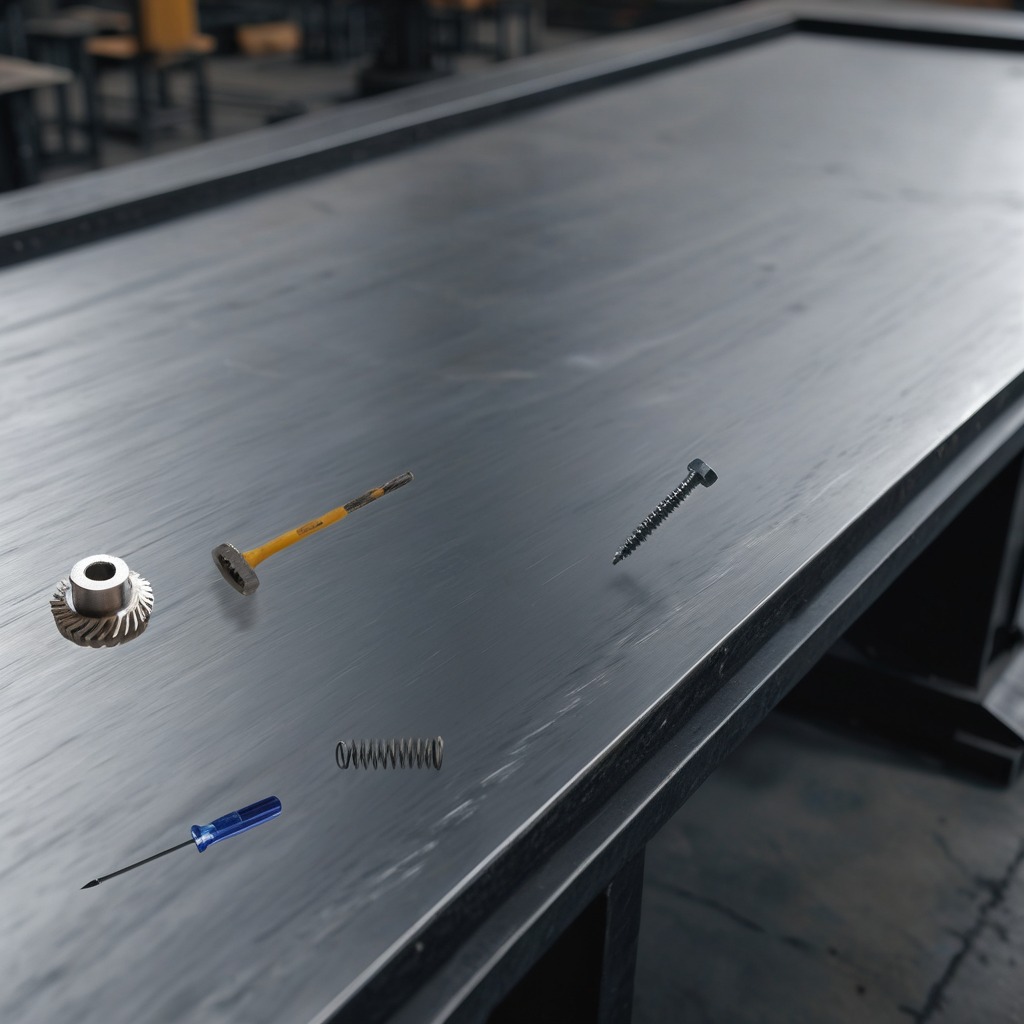
A gear with teeth, hammer, metal screw, coiled metal spring, and a screwdriver are lying on the cold steel table in a mining workshop.